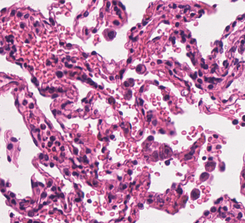
Tumor epithelial tissue: no
Tumor-associated stroma tissue: no
Normal tissue: yes